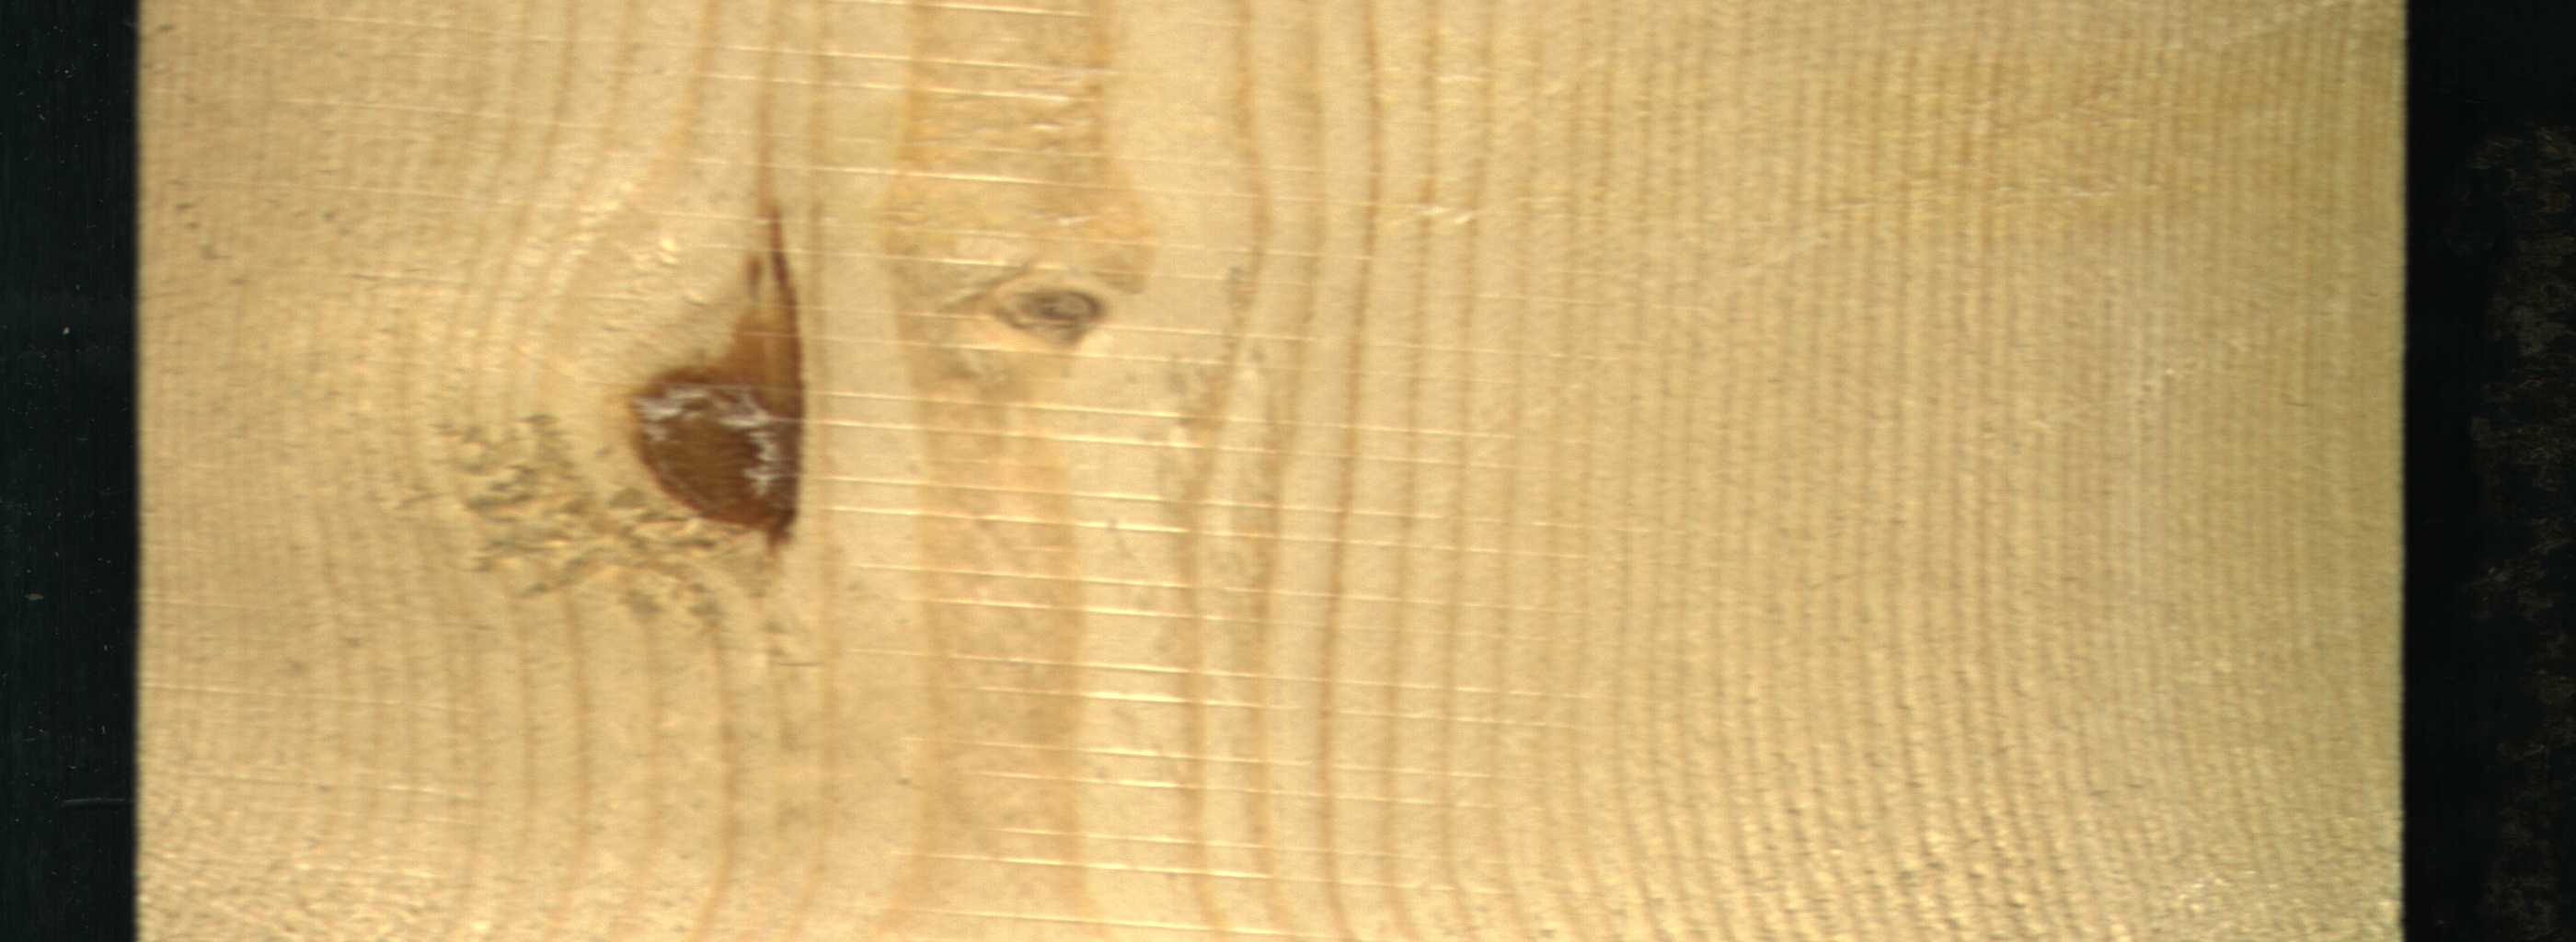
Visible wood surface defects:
resin
Live_Knot